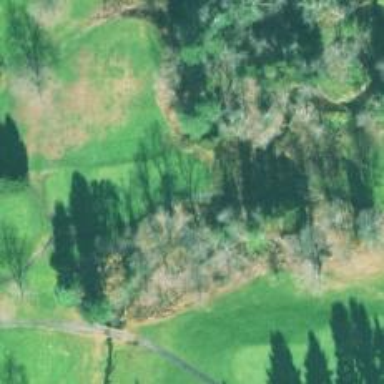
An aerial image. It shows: Path used for both walking and golf.